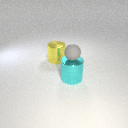
large yellow metal cylinder behind large cyan metal cylinder